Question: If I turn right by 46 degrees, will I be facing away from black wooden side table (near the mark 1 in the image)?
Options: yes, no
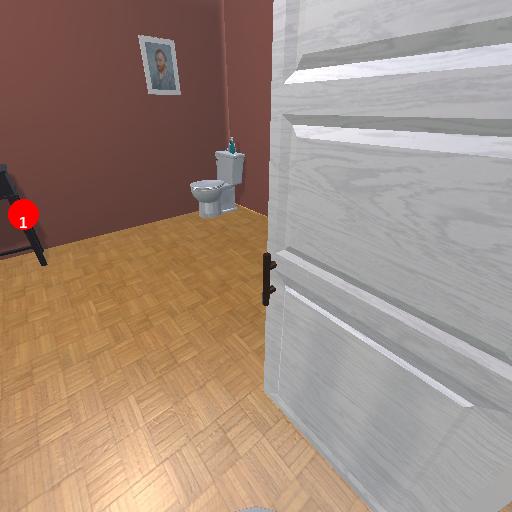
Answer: yes